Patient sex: M
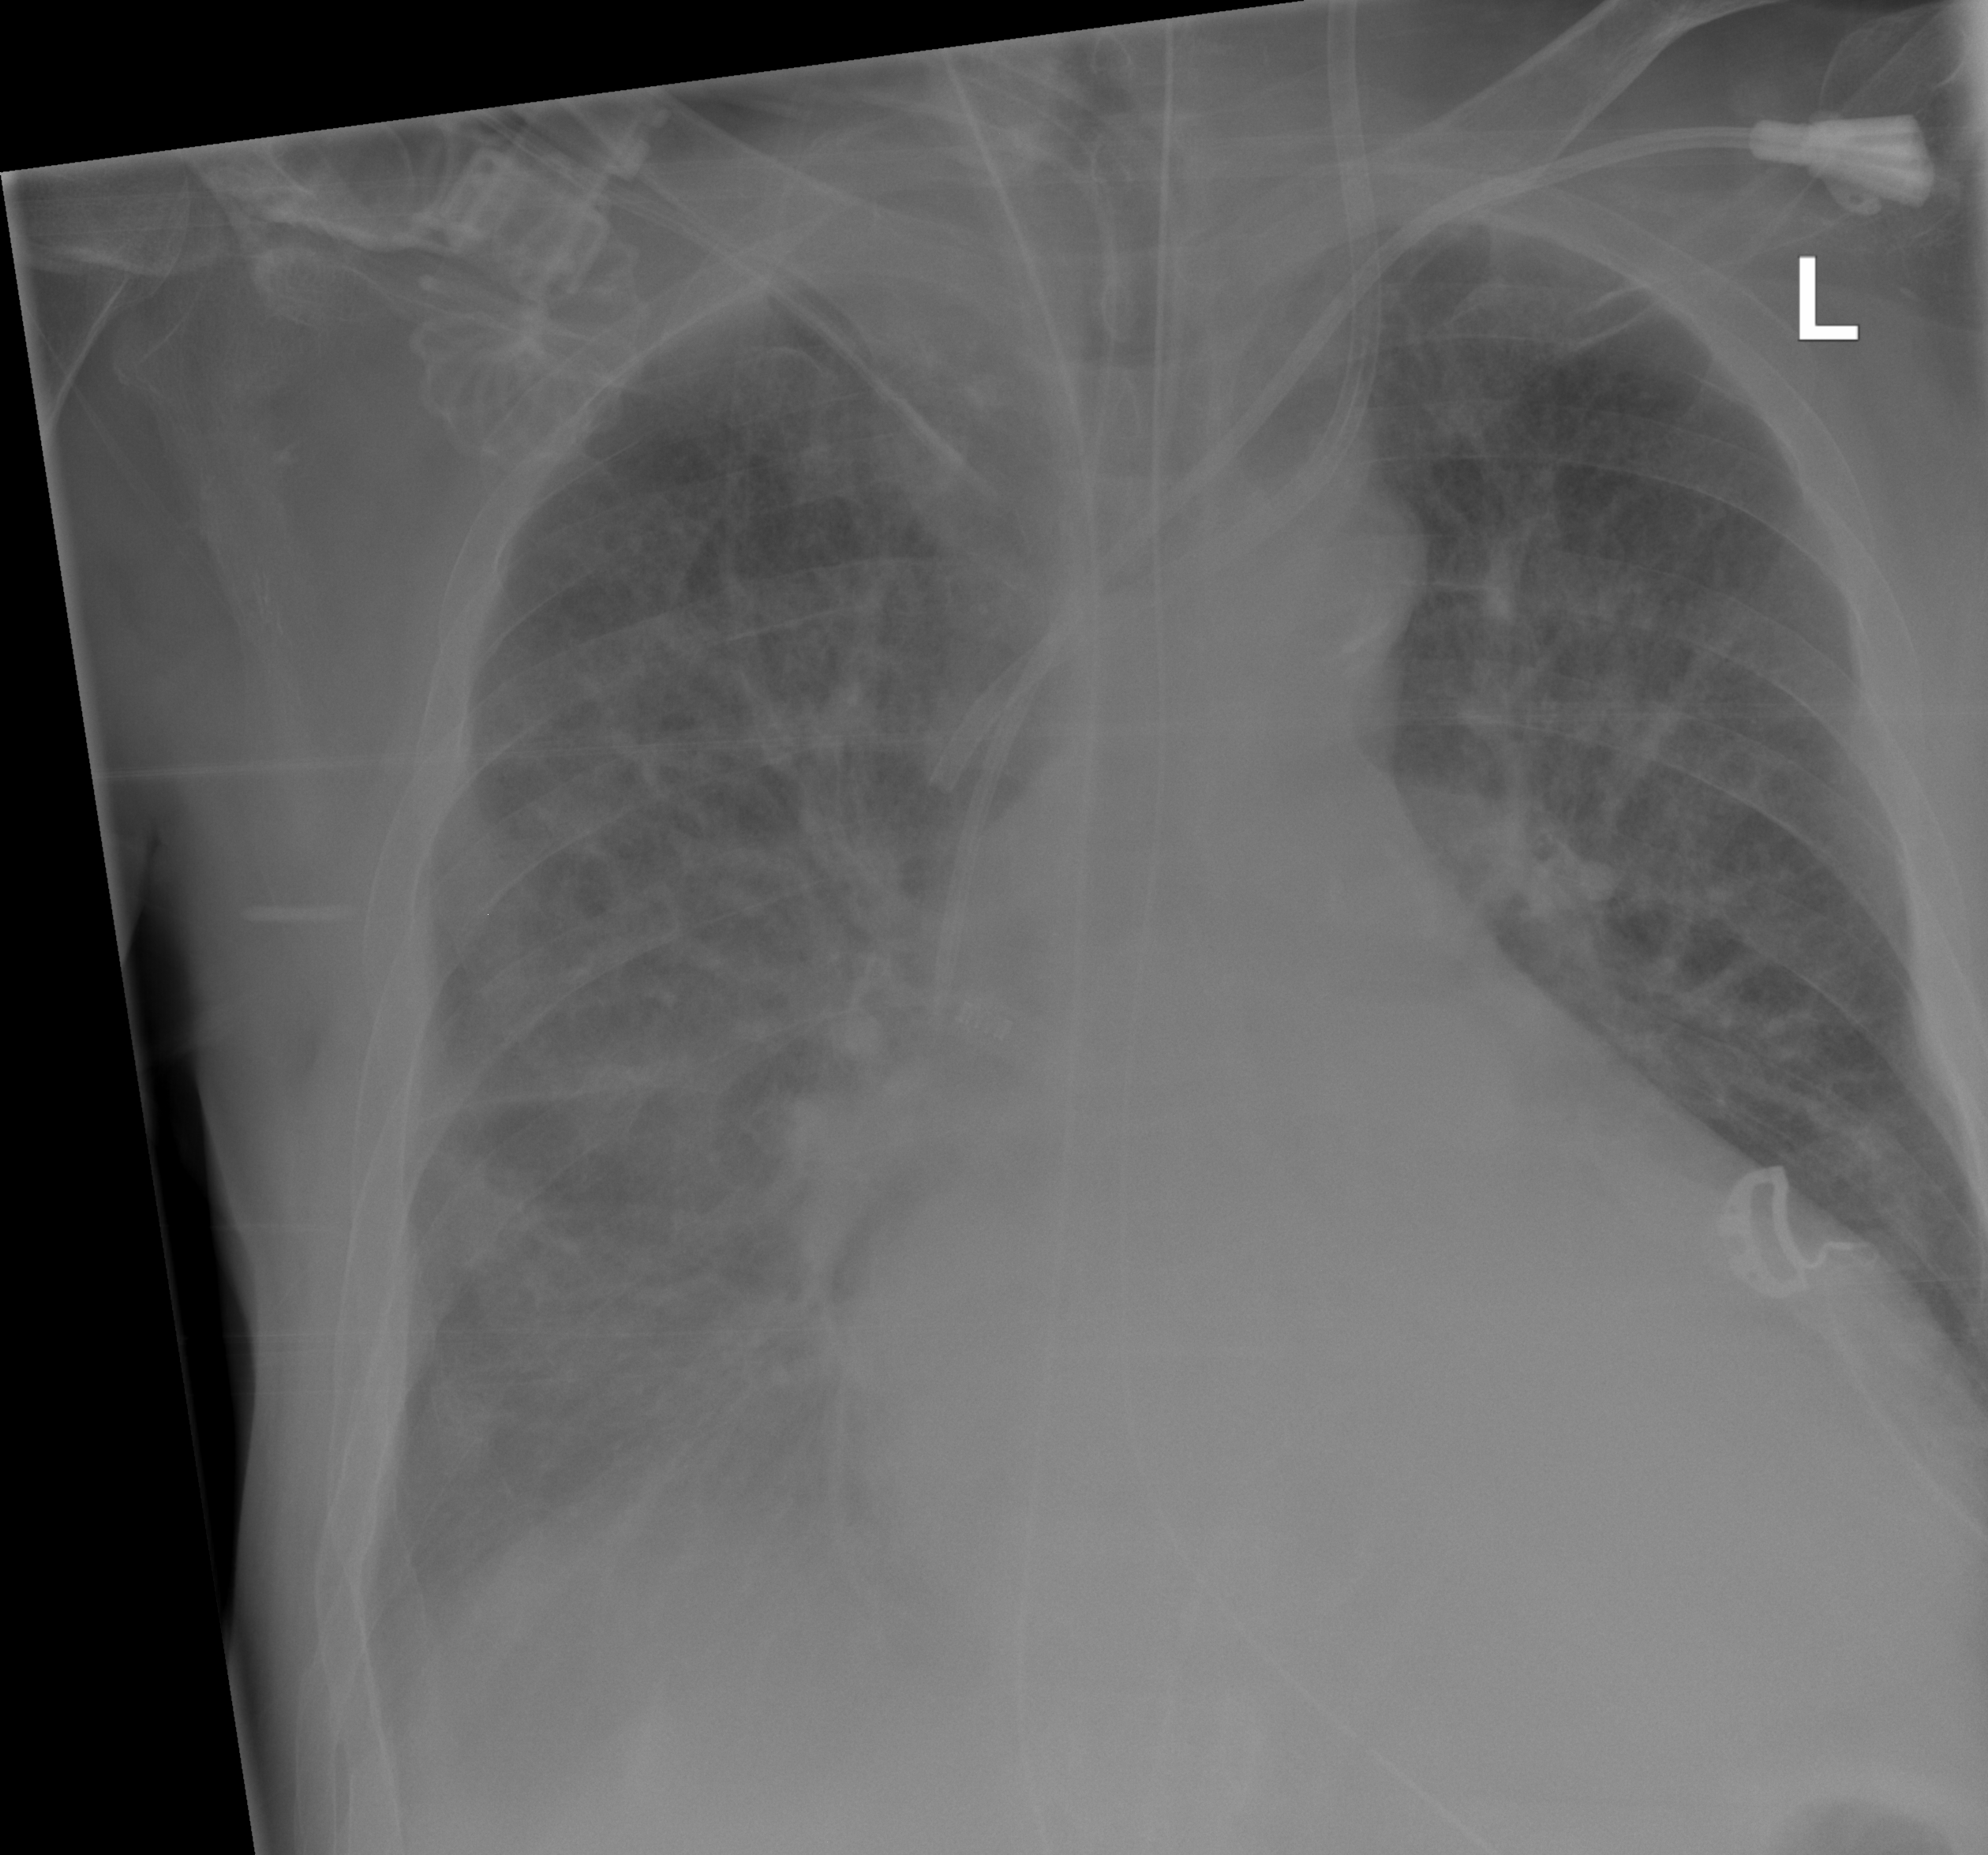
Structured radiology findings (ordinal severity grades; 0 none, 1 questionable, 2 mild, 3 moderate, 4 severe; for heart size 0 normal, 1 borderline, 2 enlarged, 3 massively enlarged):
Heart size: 2
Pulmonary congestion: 2
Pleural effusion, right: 3
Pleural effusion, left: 2
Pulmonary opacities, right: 3
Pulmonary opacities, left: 3
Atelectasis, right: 2
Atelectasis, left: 0